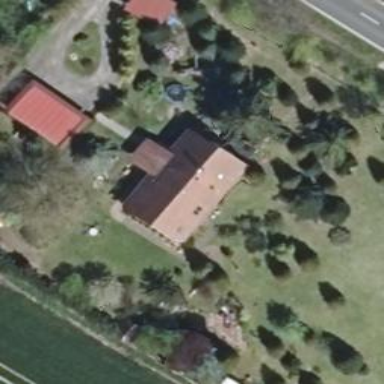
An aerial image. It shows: Building with gabled roof. The roof orientation is along the structure.